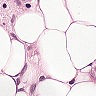
Metastatic tissue present: yes